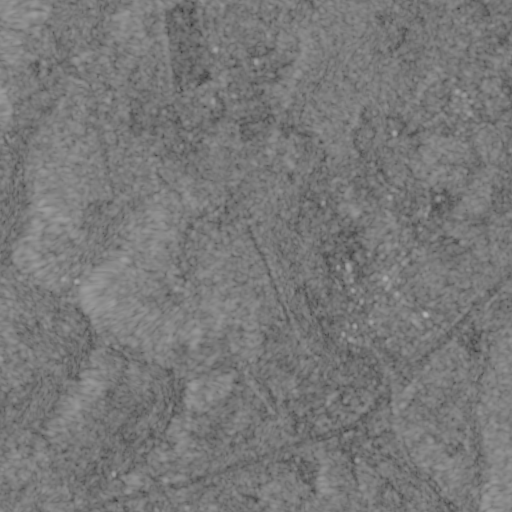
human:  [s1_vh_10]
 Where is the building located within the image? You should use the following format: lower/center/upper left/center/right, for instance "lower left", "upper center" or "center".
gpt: The building is located in the lower right of the image.
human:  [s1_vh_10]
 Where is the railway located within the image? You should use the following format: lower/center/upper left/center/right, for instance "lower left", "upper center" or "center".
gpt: The railway is located in the lower right of the image.
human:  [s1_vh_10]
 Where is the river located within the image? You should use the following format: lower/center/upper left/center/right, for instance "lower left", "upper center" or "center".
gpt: The river is located in the right of the image.
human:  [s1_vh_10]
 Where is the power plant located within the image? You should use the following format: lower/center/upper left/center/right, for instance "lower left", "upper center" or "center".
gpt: There is no power plant in the image.

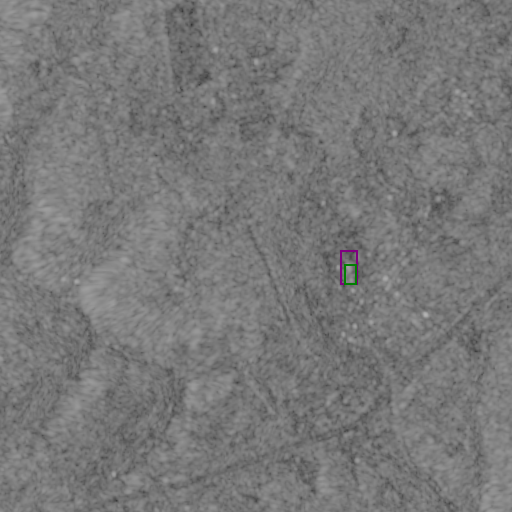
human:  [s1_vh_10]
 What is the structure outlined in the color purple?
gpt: The structure outlined in purple is a building.
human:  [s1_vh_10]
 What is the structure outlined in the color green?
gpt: The structure outlined in green is a building.
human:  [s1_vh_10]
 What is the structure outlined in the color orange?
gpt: There is no orange outline.